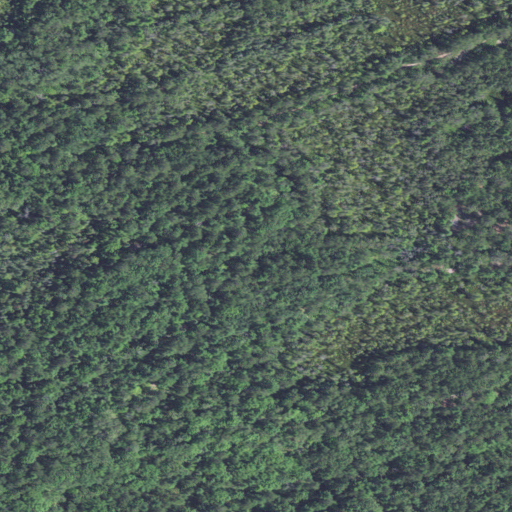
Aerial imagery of mountain in Michigan named Mountain Nebo containing only woody wetlands